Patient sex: M
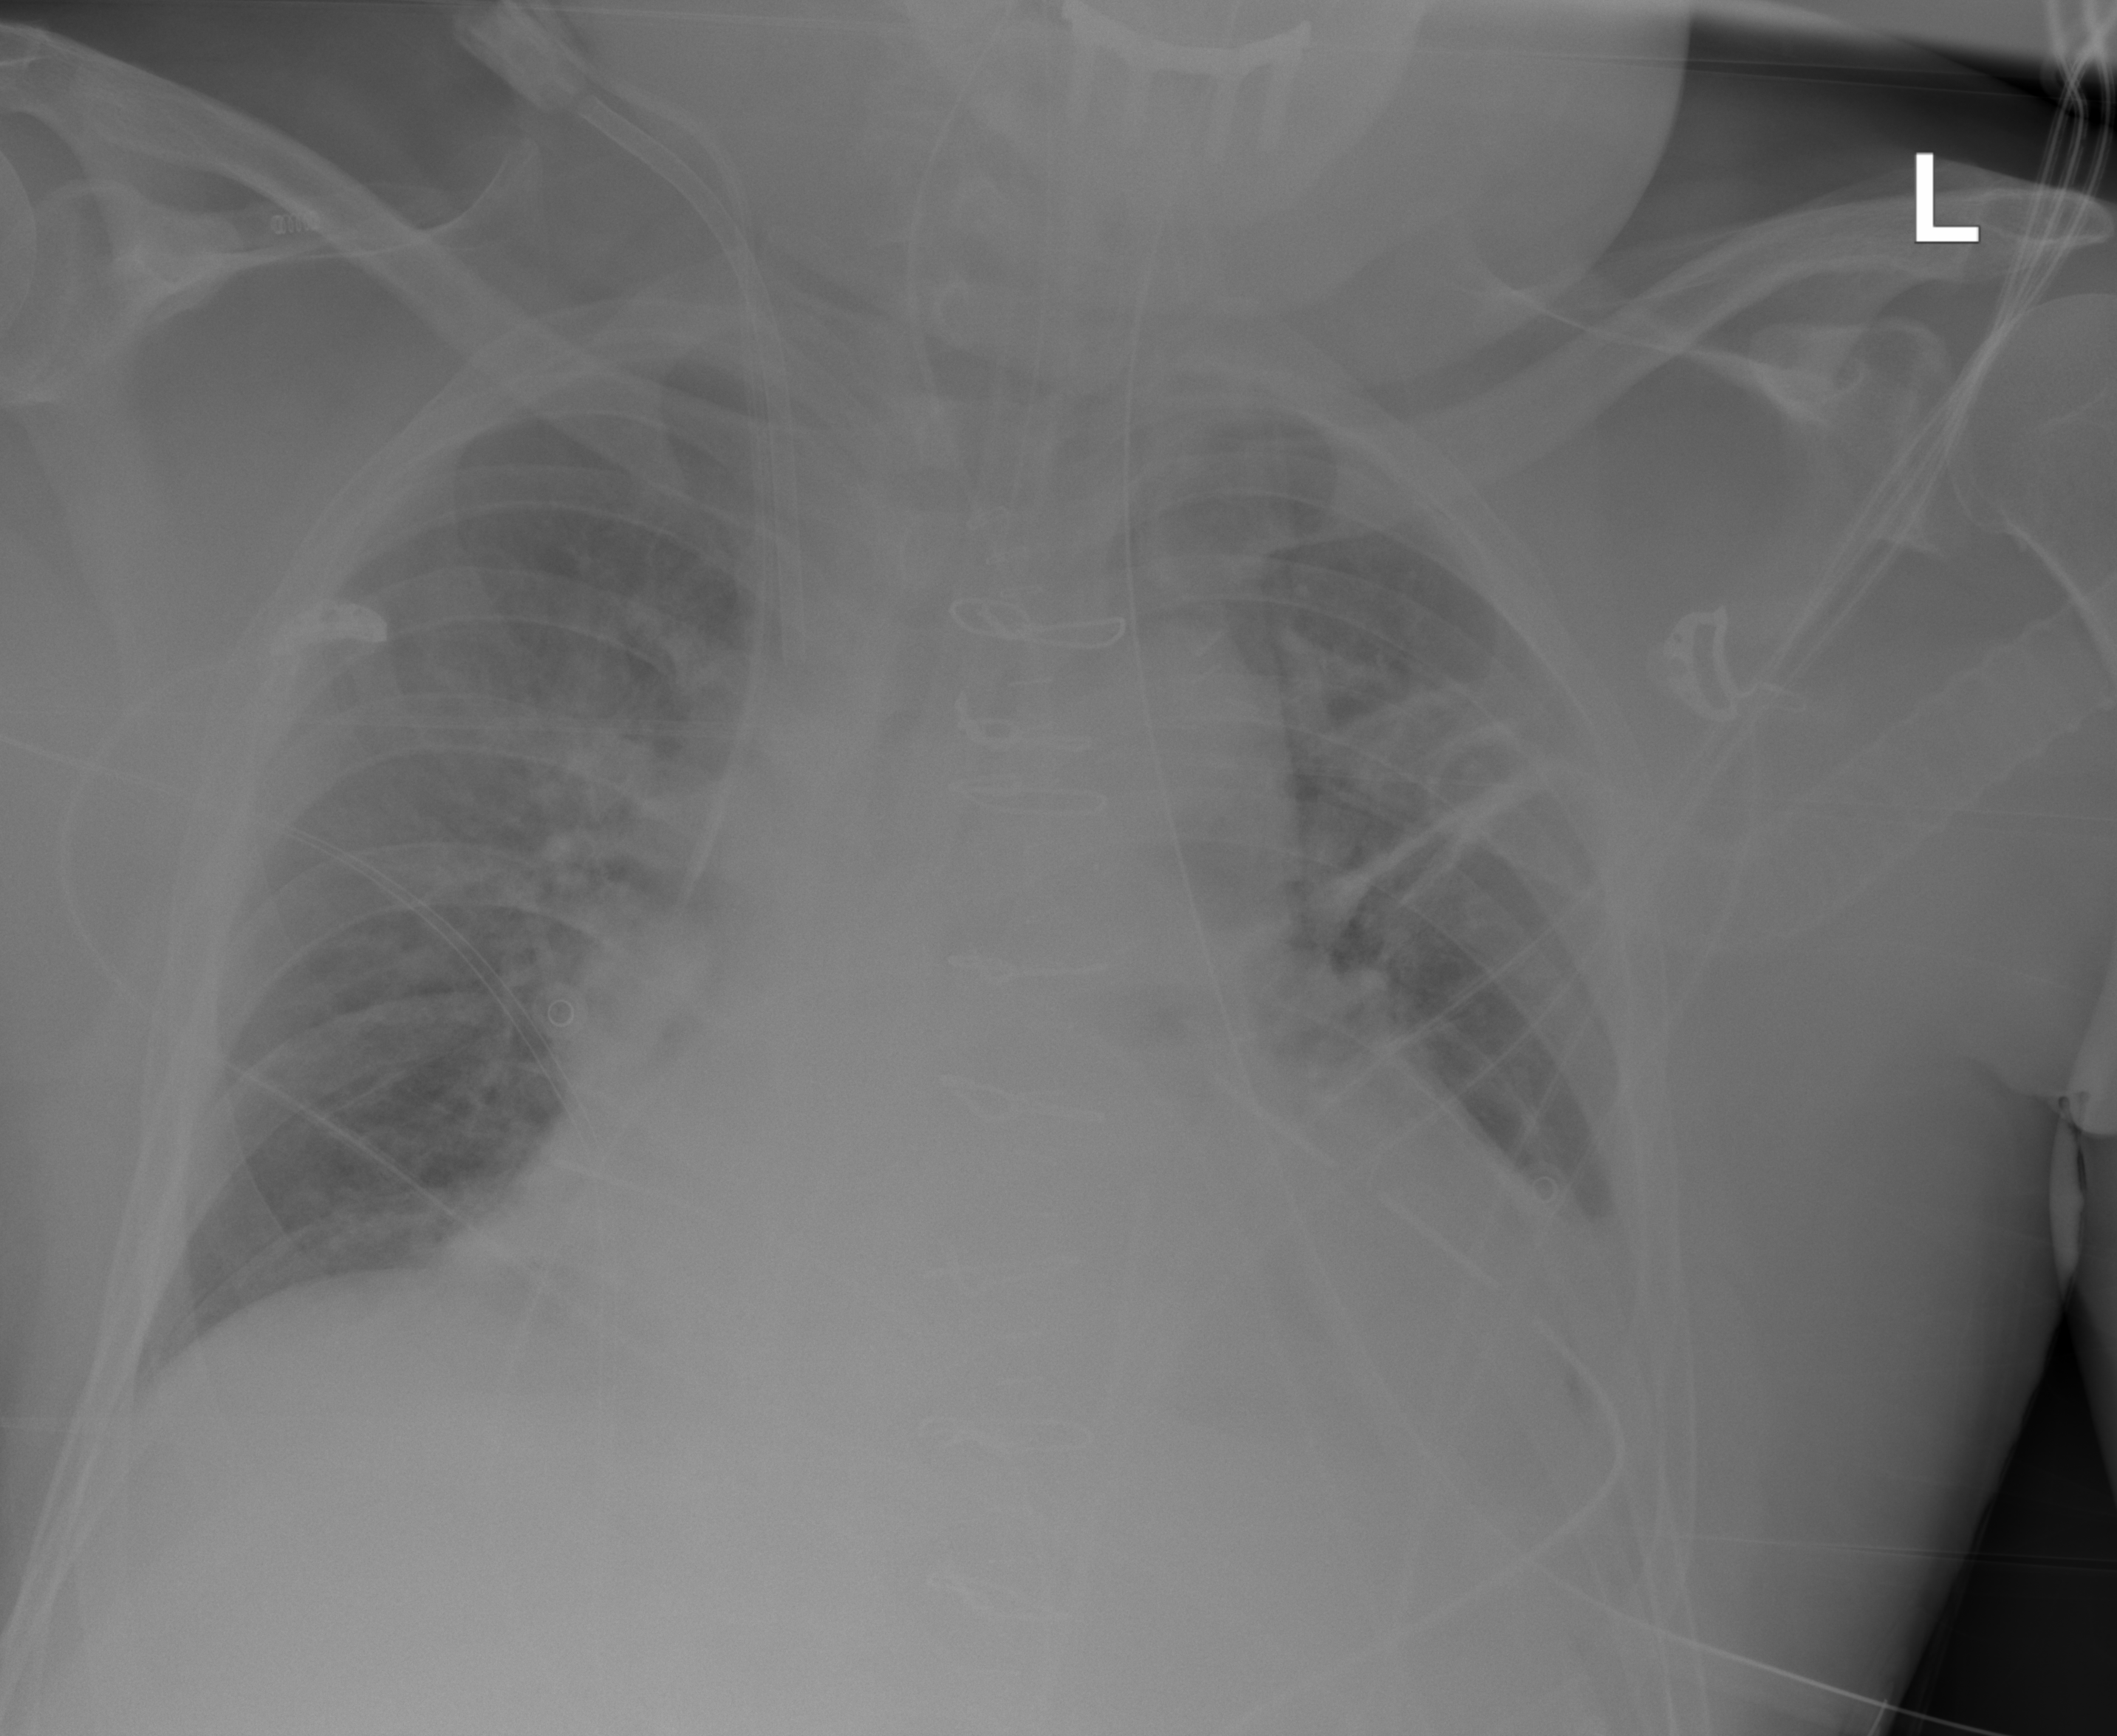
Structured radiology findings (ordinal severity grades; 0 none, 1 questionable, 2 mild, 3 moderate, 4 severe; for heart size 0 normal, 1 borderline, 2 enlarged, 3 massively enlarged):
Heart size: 3
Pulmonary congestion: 2
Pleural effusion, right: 0
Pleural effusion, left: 1
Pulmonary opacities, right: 2
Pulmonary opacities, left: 2
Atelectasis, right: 0
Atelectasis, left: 2